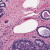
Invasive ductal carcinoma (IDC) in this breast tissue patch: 0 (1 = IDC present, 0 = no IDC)